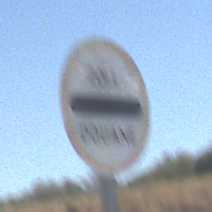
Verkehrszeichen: Zollstelle
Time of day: Midday
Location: Outdoor (RoadRail)
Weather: Clear
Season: Summer
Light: Natural